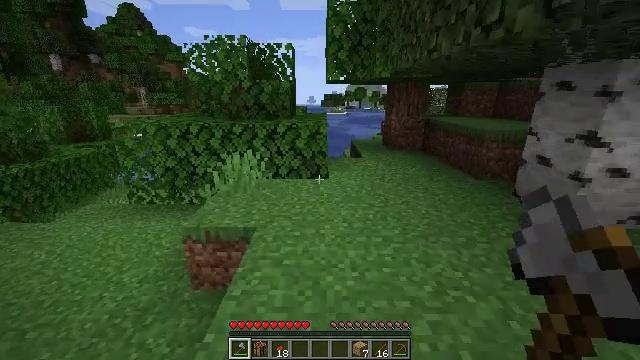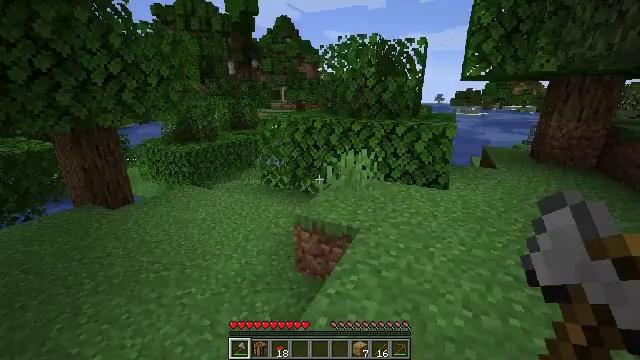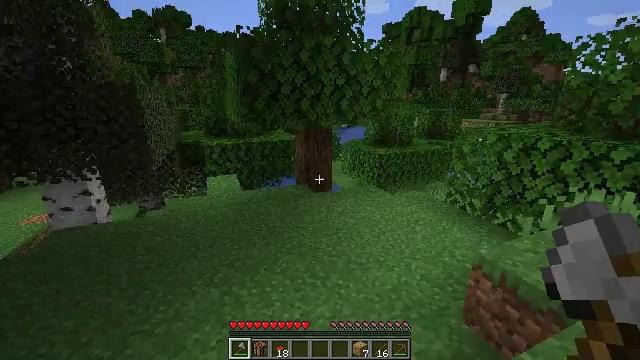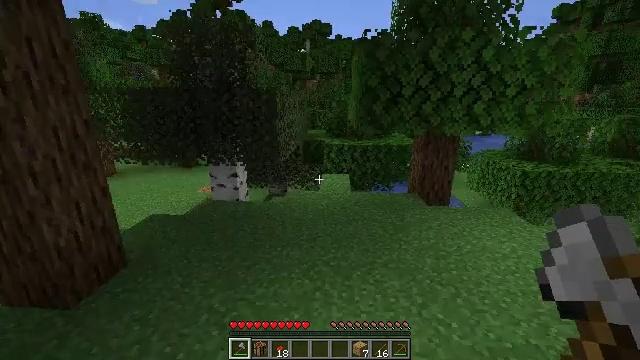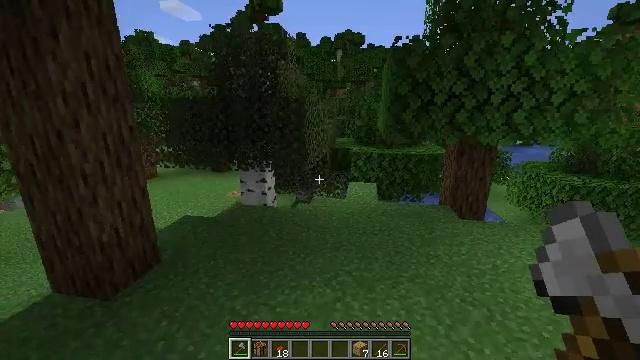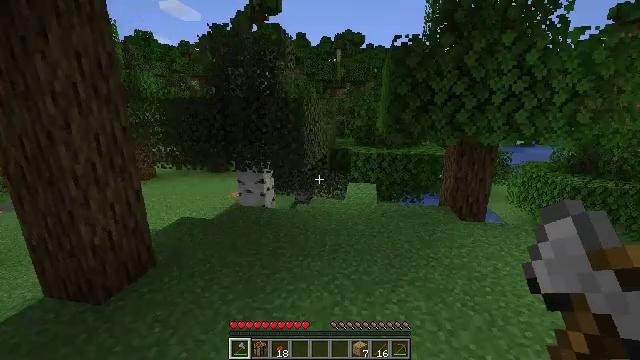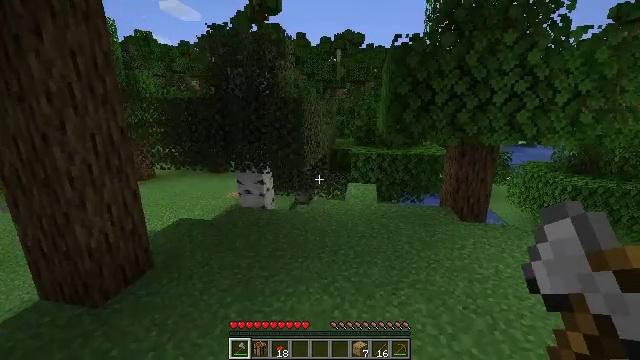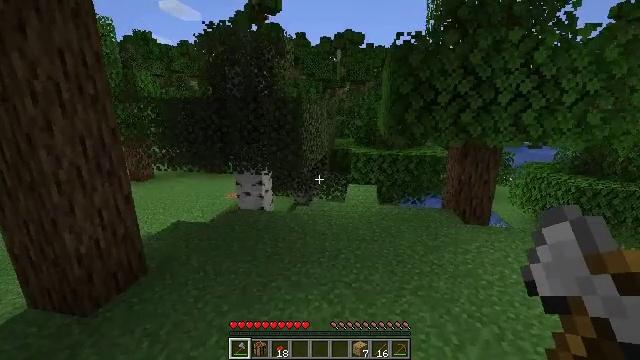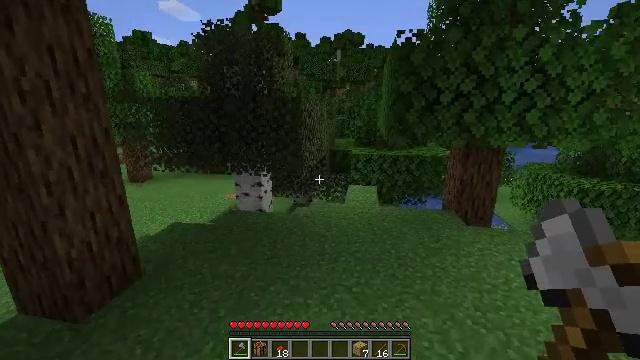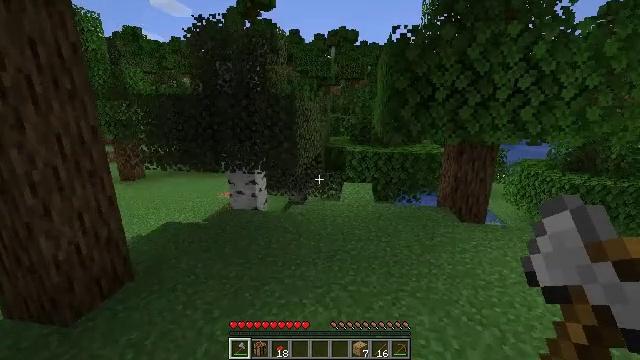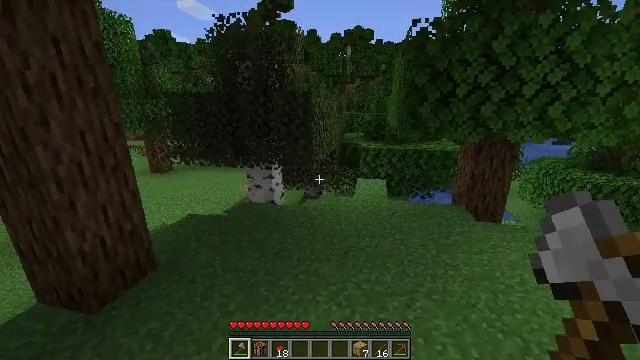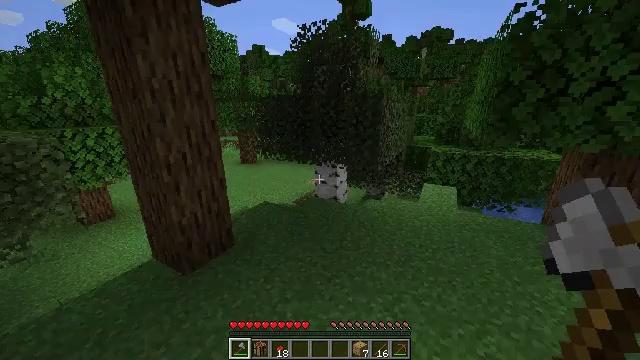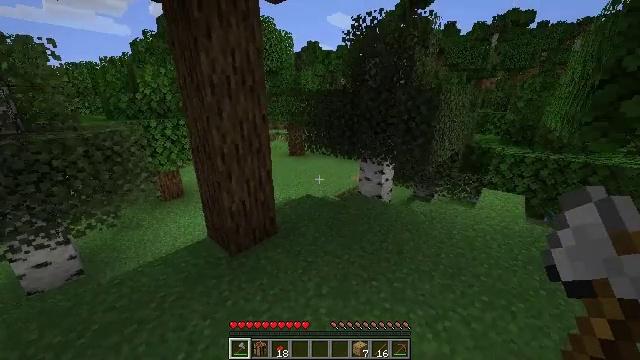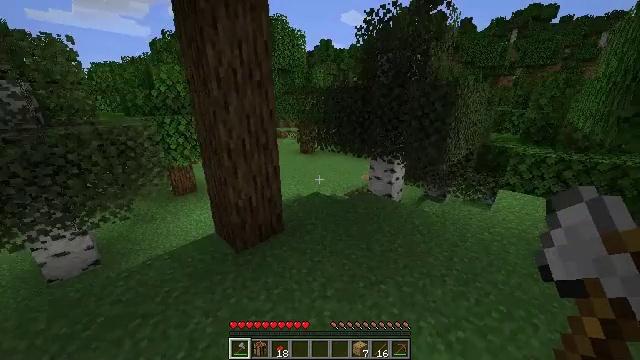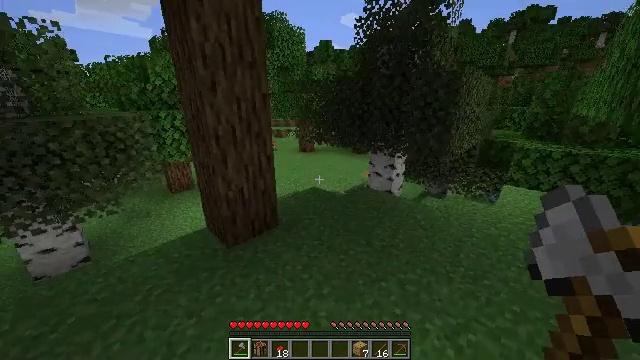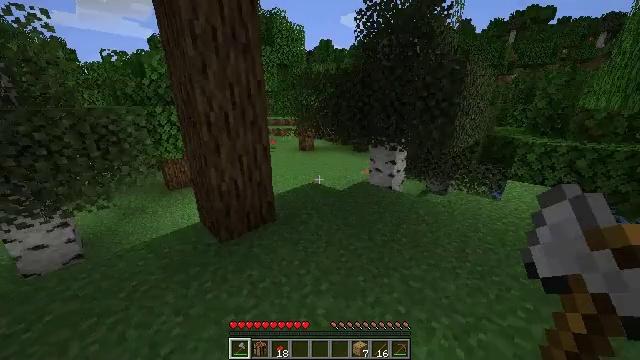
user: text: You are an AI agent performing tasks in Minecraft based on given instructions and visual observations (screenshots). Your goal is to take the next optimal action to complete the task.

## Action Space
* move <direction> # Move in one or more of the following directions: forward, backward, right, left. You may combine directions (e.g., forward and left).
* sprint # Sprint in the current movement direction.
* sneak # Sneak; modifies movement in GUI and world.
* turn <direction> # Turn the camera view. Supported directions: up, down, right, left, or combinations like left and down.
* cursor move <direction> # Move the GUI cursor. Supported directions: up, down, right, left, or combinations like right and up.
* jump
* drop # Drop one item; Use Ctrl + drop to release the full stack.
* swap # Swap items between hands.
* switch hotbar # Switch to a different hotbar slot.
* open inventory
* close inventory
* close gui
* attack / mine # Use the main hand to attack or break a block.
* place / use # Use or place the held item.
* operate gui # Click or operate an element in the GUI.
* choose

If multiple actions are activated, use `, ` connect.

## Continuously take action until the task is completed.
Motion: motion action
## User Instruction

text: Mine the rose bush in the garden.
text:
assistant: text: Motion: move forward, turn left
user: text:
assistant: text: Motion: move forward, turn left and up
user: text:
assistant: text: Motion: turn left
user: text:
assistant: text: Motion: turn left and up
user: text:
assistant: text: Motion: move forward
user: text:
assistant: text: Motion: move forward
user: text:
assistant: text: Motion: no_op
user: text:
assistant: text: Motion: no_op
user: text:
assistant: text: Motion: move forward, turn right
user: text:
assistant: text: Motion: move forward, turn left and down
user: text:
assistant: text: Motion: move forward, turn left
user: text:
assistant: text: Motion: move forward, turn left and down
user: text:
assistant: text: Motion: move forward, turn left
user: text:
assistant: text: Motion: move forward
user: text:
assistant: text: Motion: move forward
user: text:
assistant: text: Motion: move forward
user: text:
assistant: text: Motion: move forward
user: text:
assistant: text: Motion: move forward, turn up
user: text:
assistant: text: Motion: move forward
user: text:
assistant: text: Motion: move forward
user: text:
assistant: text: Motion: move forward
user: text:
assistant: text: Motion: move forward
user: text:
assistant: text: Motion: no_op
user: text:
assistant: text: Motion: move forward
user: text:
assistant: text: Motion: move forward
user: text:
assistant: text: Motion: move forward
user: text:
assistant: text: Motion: move forward
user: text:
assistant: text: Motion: move forward
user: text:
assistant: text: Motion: move forward, turn left and up
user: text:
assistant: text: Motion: move forward, turn left